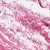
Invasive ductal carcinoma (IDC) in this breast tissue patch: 0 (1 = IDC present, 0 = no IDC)